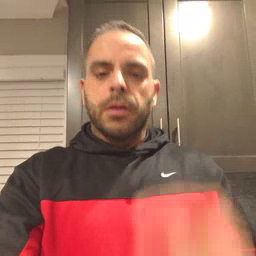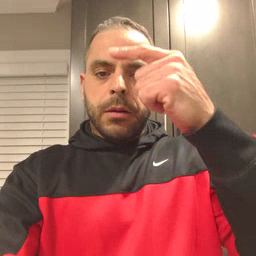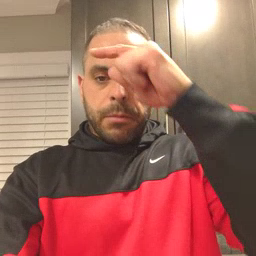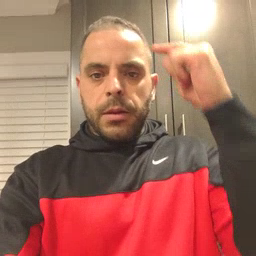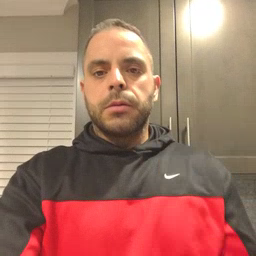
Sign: black